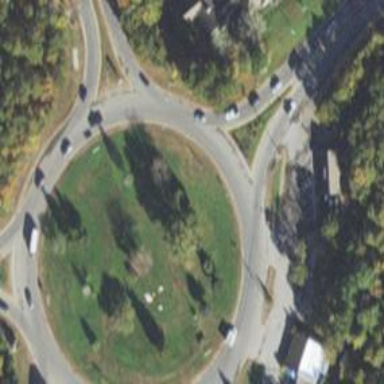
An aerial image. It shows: Roundabout on primary highway.